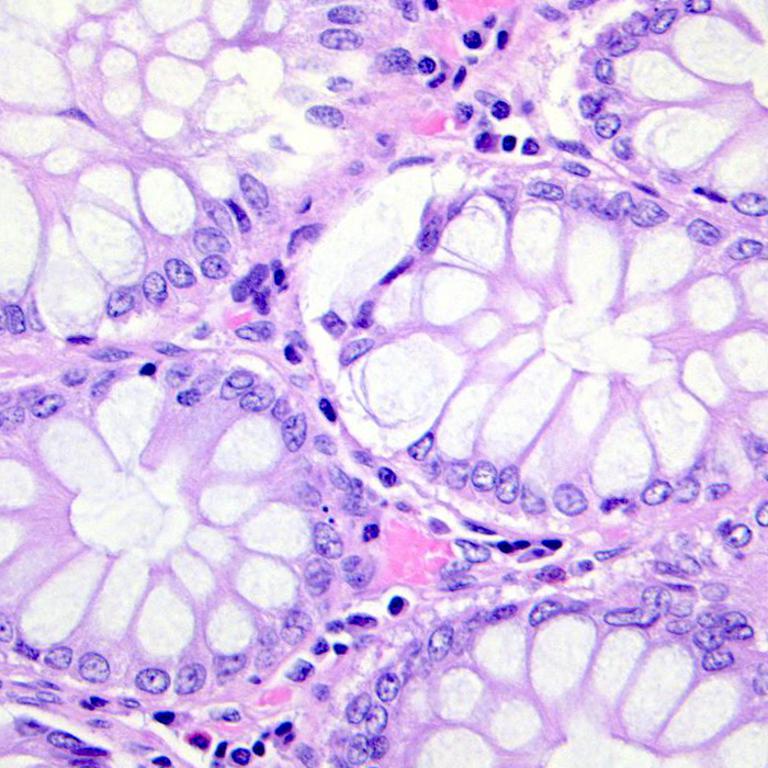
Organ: colon
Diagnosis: benign